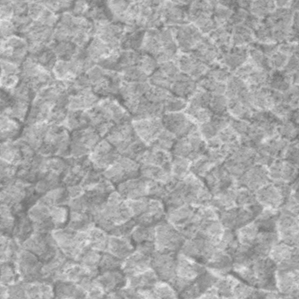
Label: frost